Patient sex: M
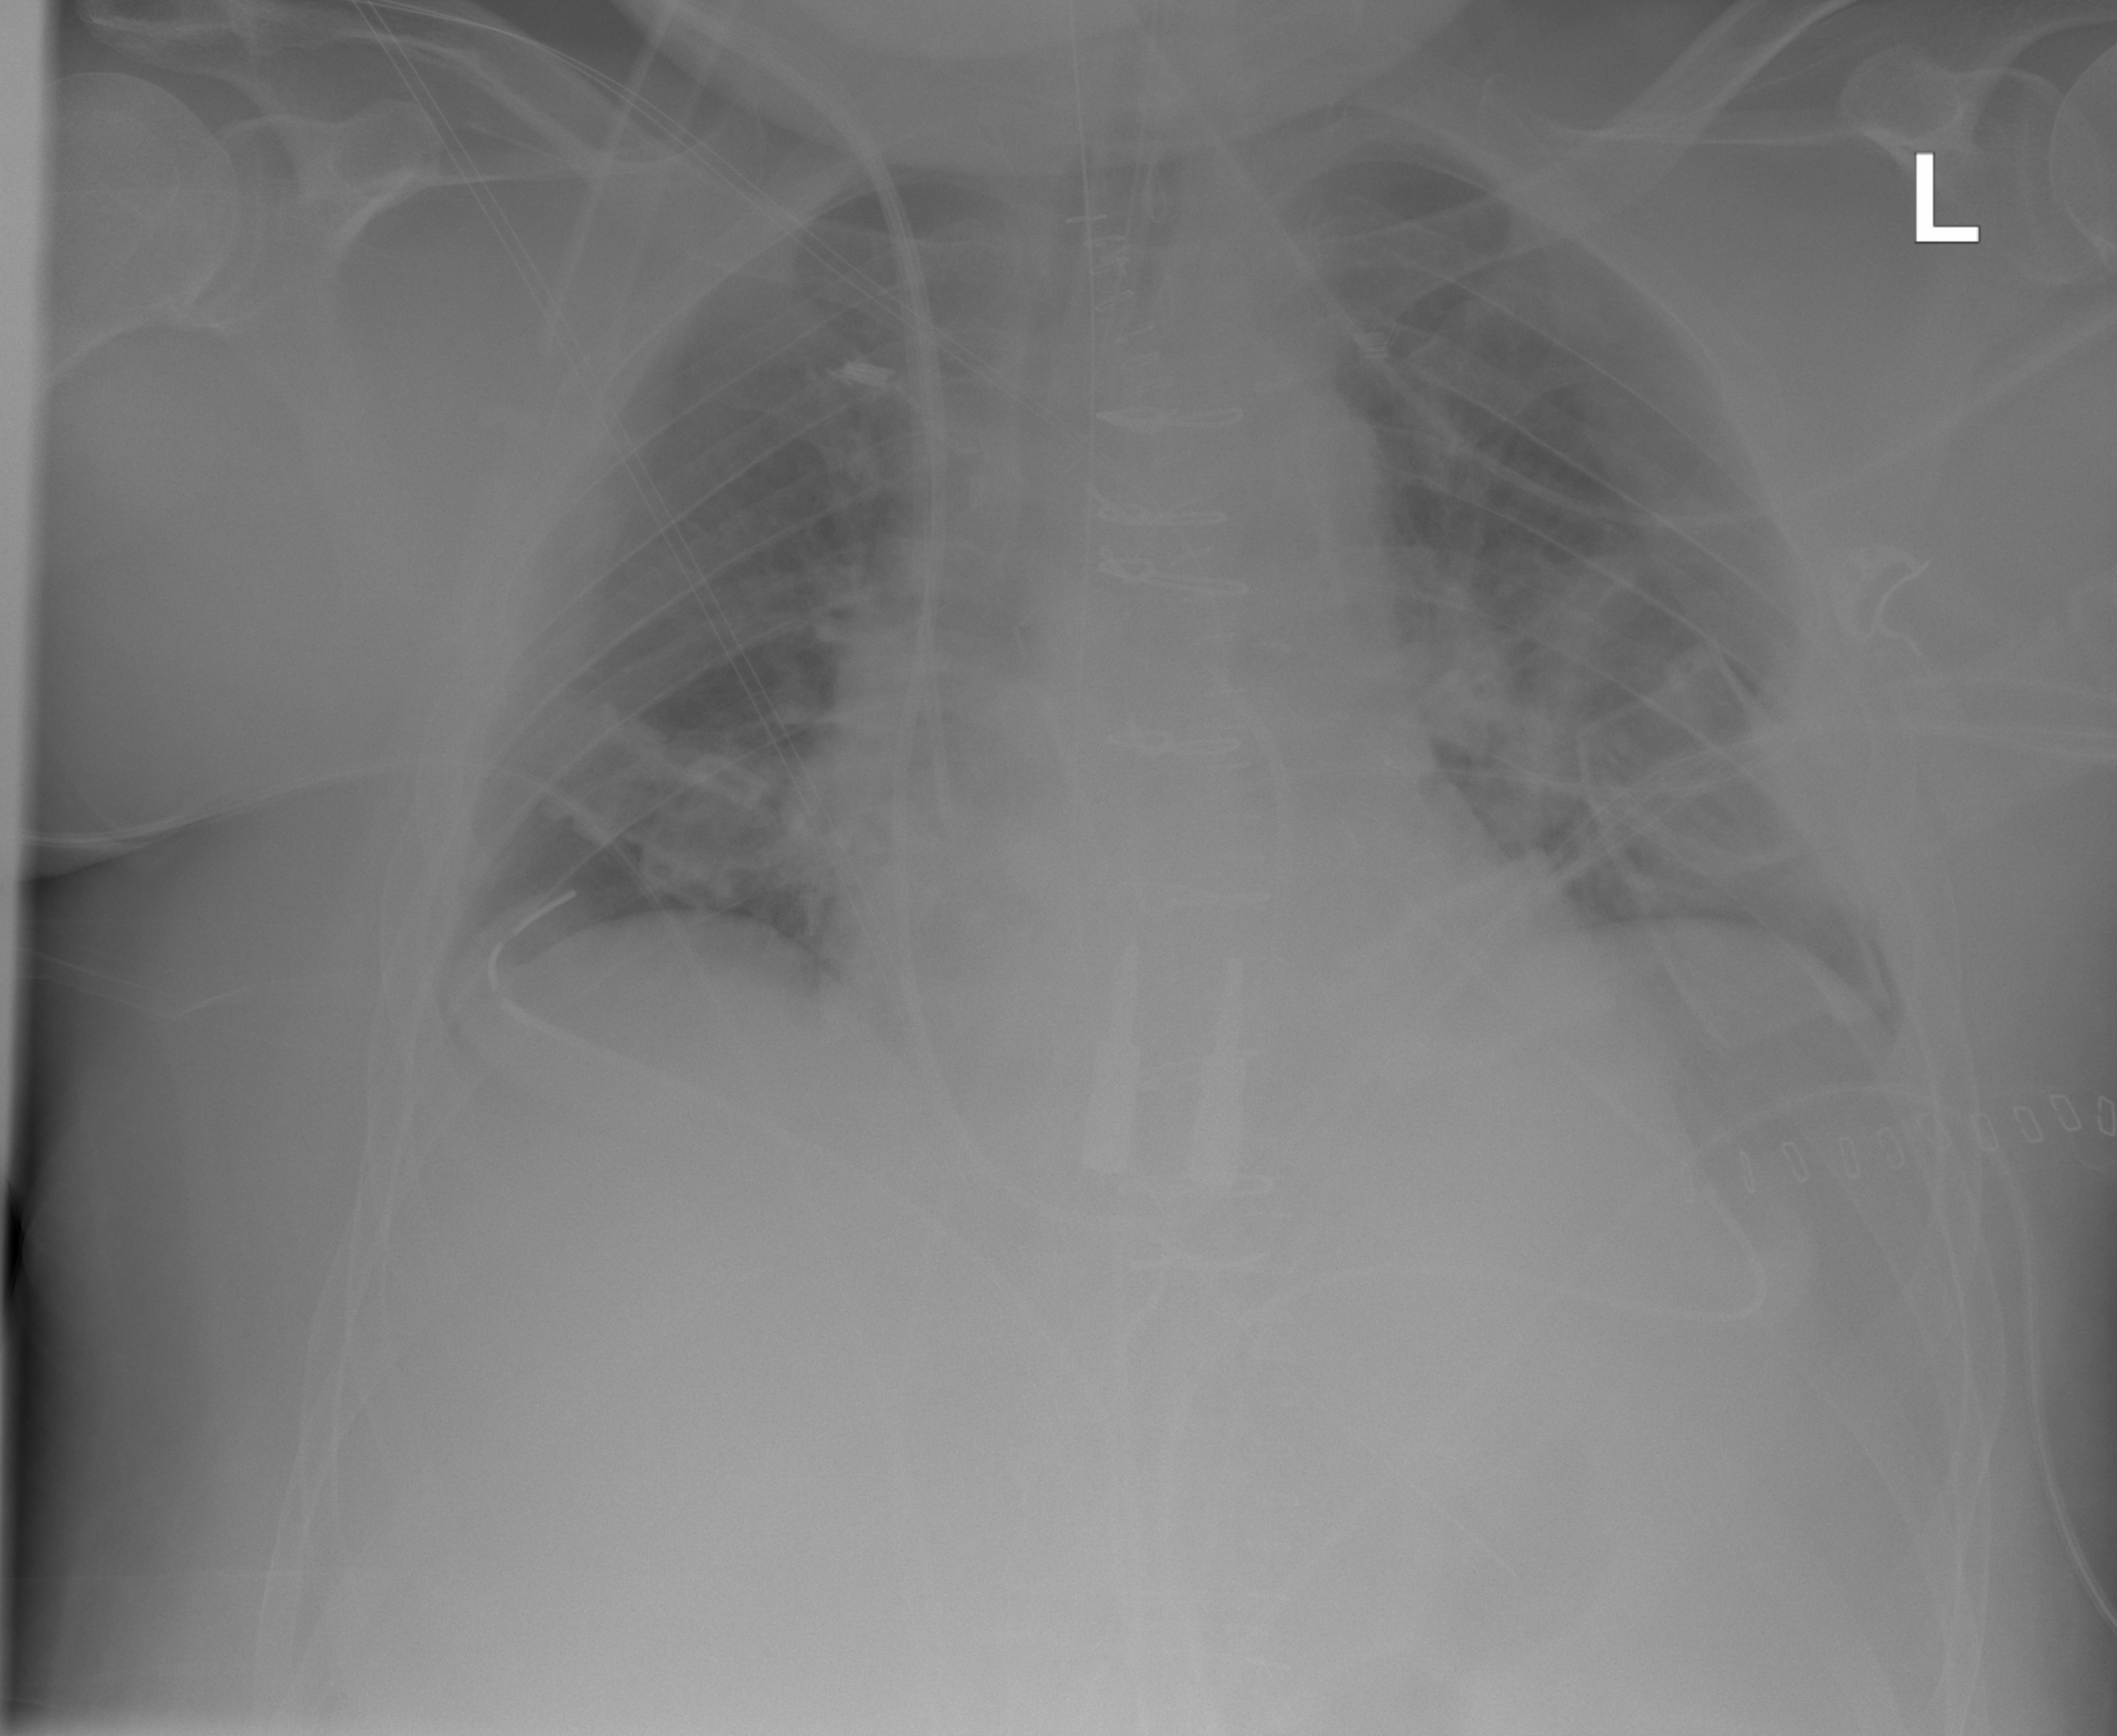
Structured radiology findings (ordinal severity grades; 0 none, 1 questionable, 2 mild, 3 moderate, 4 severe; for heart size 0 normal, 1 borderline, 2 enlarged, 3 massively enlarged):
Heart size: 0
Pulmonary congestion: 0
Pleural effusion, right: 0
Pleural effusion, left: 2
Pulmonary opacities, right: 0
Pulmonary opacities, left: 0
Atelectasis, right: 0
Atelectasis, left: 2